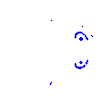
Particle: kaon